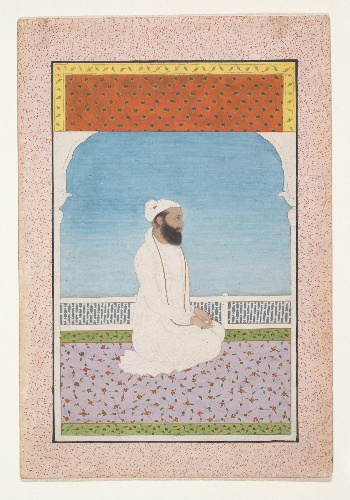
Date: ca. 1850
Object type: Painting
Classification: Paintings
Medium: Ink and opaque watercolor on paper
Culture: India (Punjab Hills, Kangra)
Dimensions: 6 1/2 x 4 1/4 in. (16.5 x 10.8 cm)
Department: Asian Art
Credit line: Rogers Fund, 1918
Accession year: 1918
Repository: Metropolitan Museum of Art, New York, NY
Tags: Men